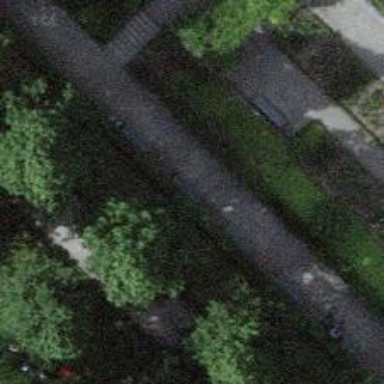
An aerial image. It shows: Bench for seating.